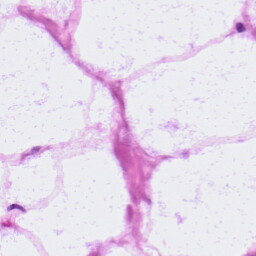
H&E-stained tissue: LymphNode